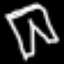
Label: pants